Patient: sex M, age 64
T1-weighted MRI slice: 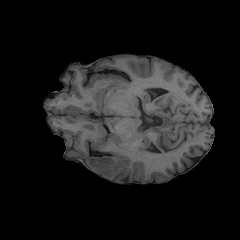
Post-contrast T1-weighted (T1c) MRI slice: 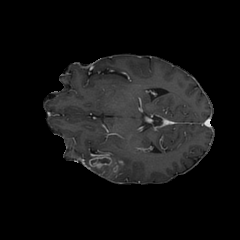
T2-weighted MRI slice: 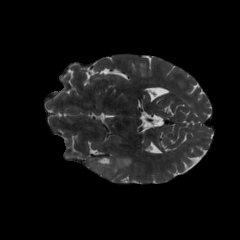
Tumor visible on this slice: yes
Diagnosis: Glioblastoma, IDH-wildtype
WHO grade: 4